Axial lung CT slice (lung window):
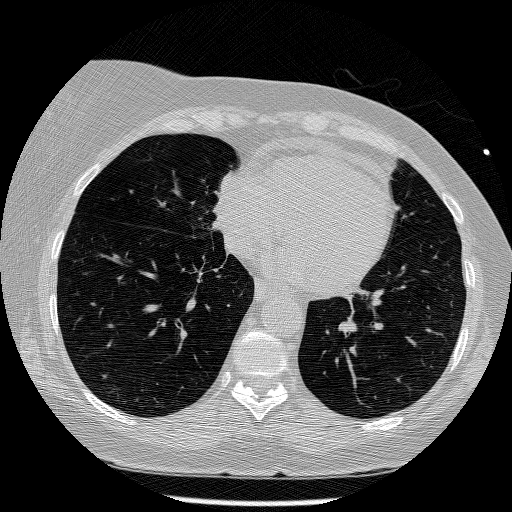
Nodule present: no